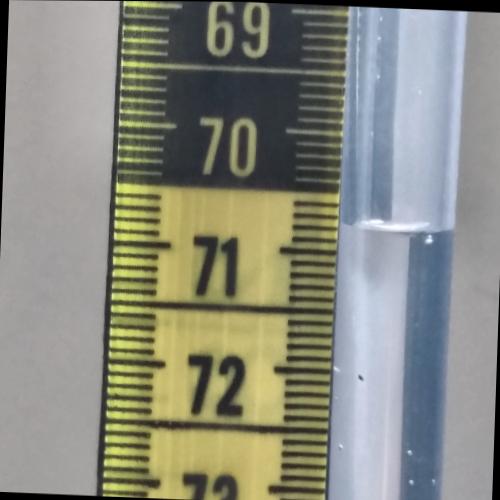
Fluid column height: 70.8 cm